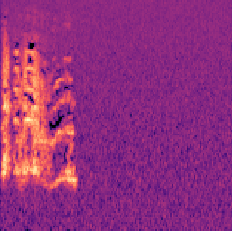
Sound class: Rooster